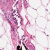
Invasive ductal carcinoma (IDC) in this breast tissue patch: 0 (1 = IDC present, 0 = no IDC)